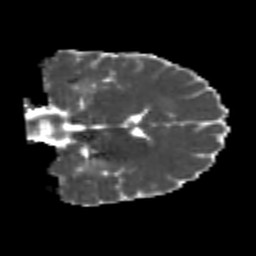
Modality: MD
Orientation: coronal
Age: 23
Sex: male
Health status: healthy
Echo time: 0.074 s